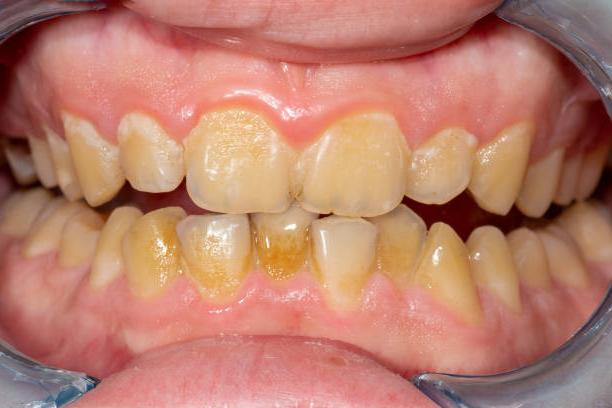
Condition: Calculus